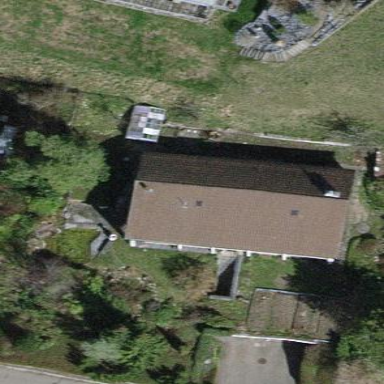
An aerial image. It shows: Detached building.